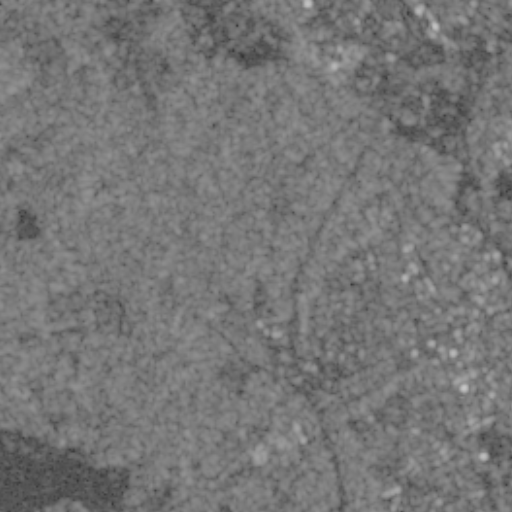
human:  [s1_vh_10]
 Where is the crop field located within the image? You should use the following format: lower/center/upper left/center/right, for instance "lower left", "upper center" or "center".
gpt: The crop field is located in the lower center of the image.
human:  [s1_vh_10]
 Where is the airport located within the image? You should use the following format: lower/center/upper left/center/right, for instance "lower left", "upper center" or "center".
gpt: There is no airport in the image.

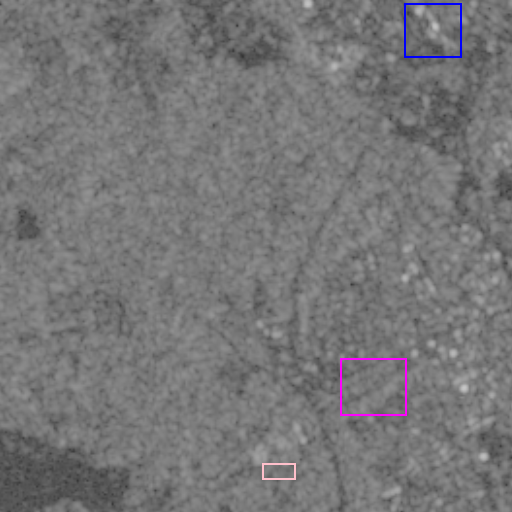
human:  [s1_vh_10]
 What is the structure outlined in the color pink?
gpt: The structure outlined in pink is a crop field.
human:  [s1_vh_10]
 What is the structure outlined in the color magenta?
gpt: The structure outlined in magenta is a park.
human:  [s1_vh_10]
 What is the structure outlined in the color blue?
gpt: The structure outlined in blue is a parking lot.
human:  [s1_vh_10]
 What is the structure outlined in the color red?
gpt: There is no red outline.